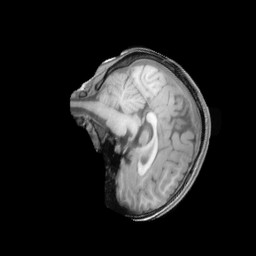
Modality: T1w
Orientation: sagittal
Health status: ill
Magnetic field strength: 3 T